Question: I've got a number of buttons in a view and have assigned a tag number to each for identification in code. I just went back to check one of them, and can't find the field in the Attributes Inspector where I originally assigned the tags. I've tried all my buttons and restarted Xcode, and the result is the same--no tag field.
Here's what my attribute inspector looks like with a (tagged) button selected in the storyboard:

I came upon a recent comment by someone who also couldn't locate the tag field. He also is using Xcode 5.0.2.
Anybody else run into this?
Thanks!
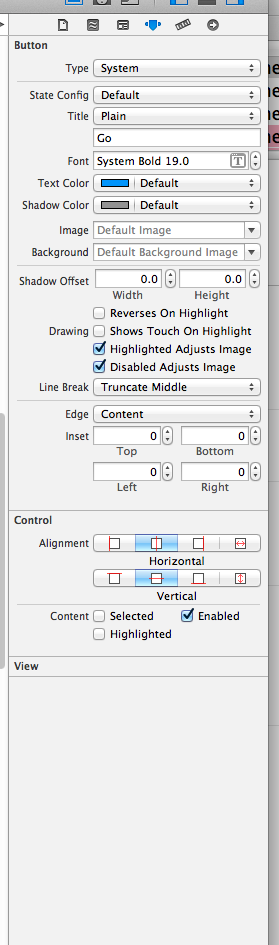
Answer: The sections in the attributes inspector can be shown or hidden by clicking on the lines where the words "View", "Control", etc appear. When you rollover the line with these section titles, you'll see the words "show" or "hide" appear on the right edge of the line. Clicking anywhere on the line toggles between the two states.